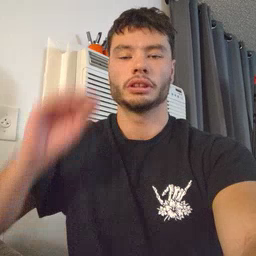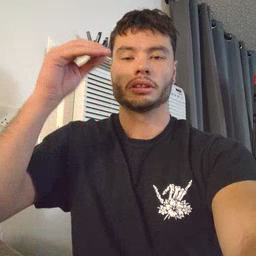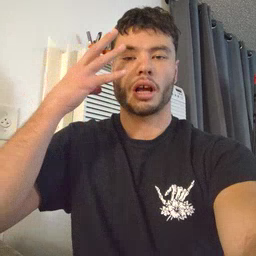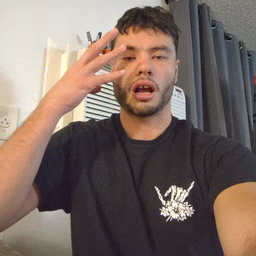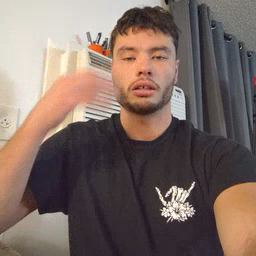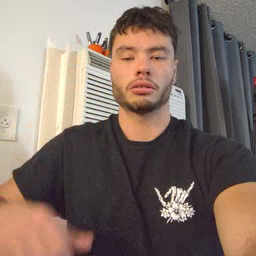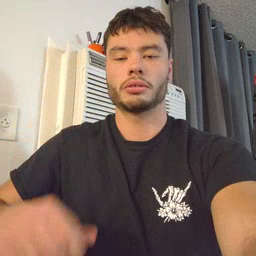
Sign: sun